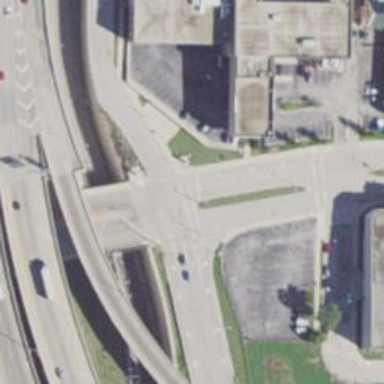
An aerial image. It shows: Tertiary road with separate sidewalk.